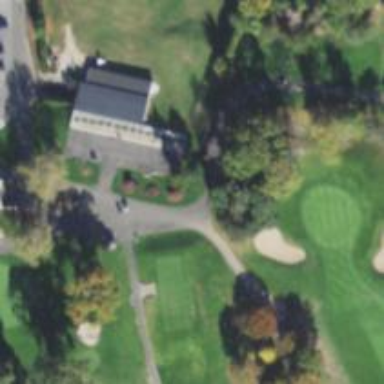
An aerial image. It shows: Golf path made of asphalt.